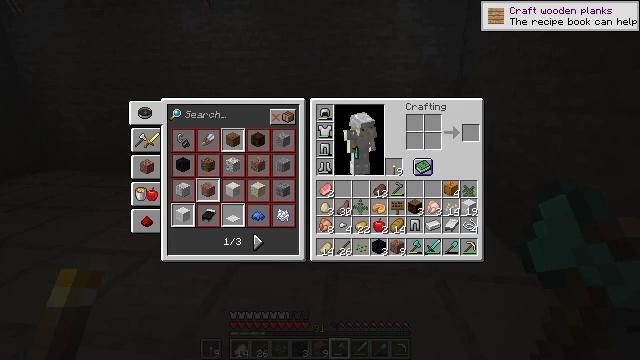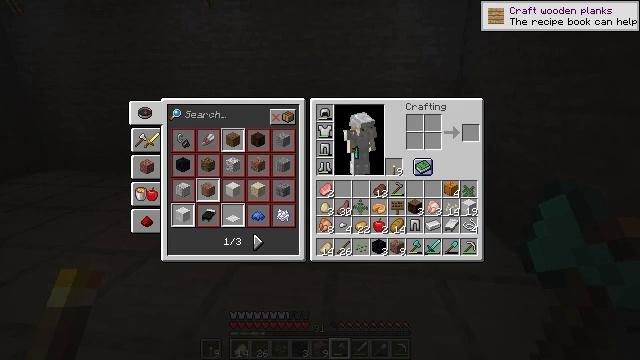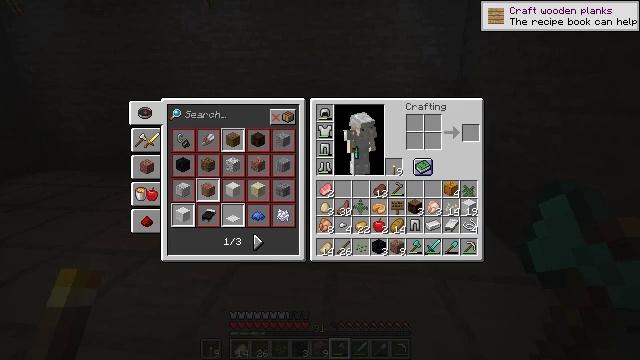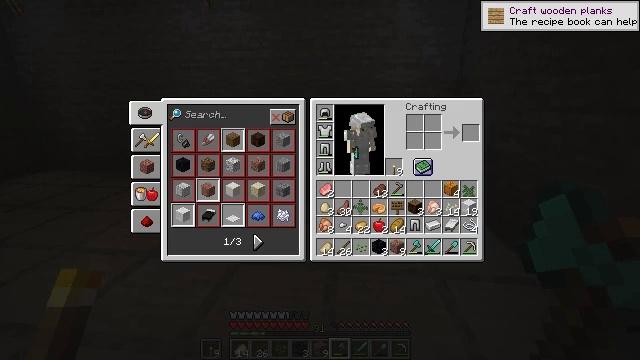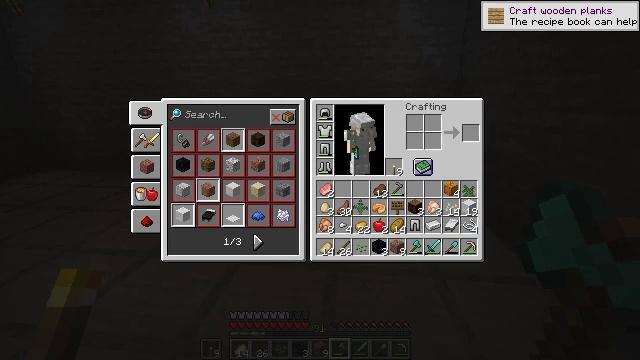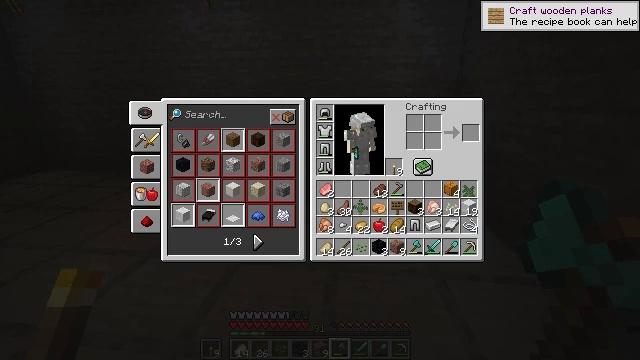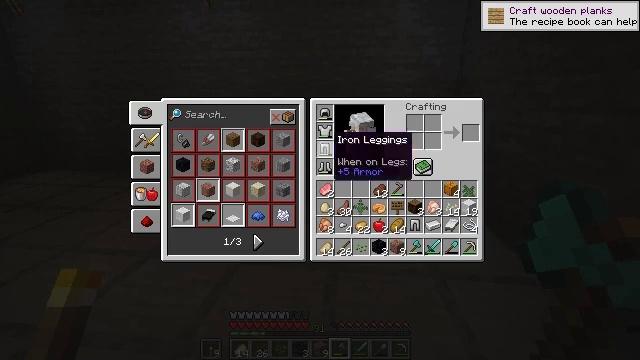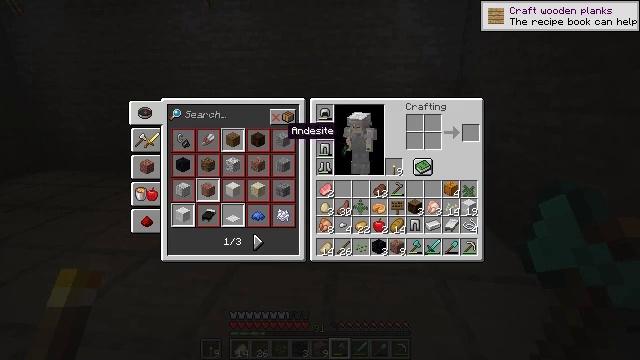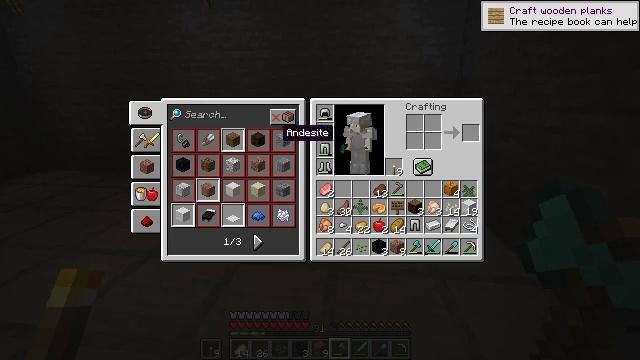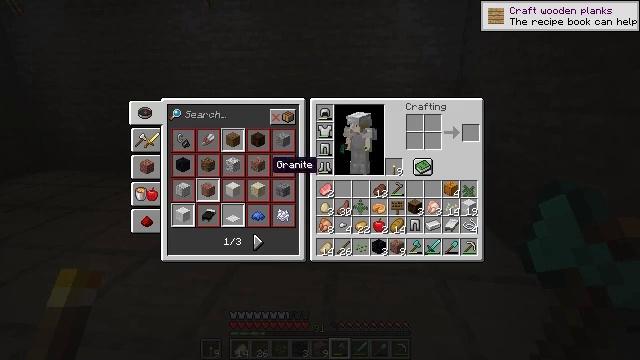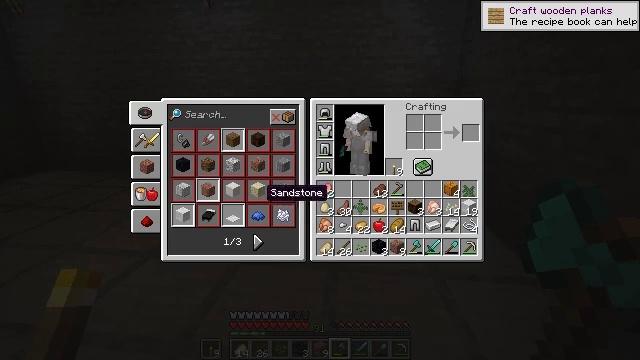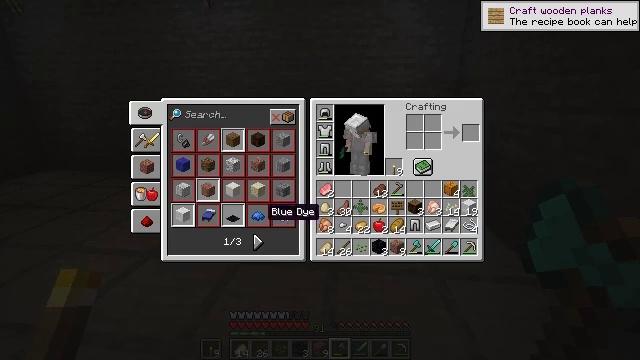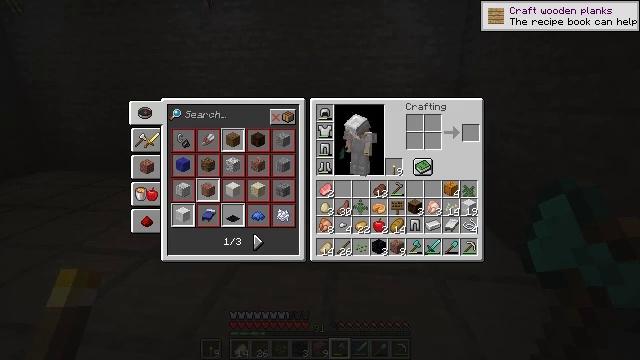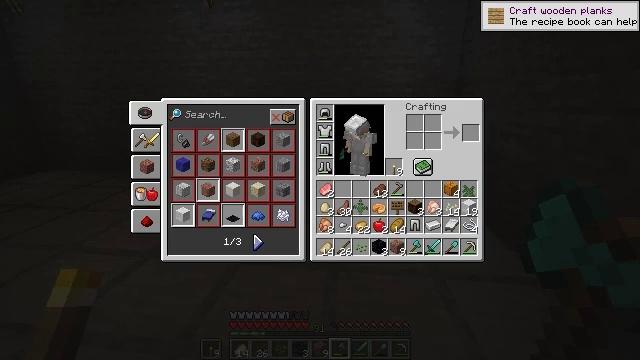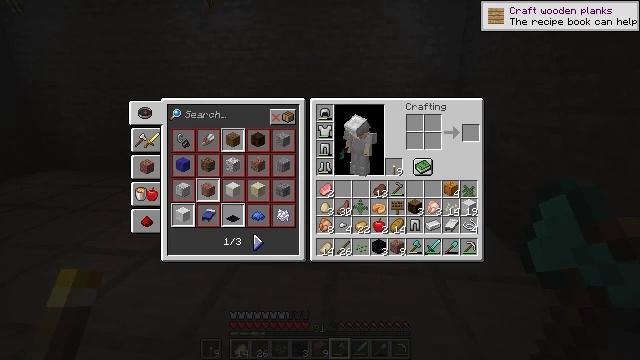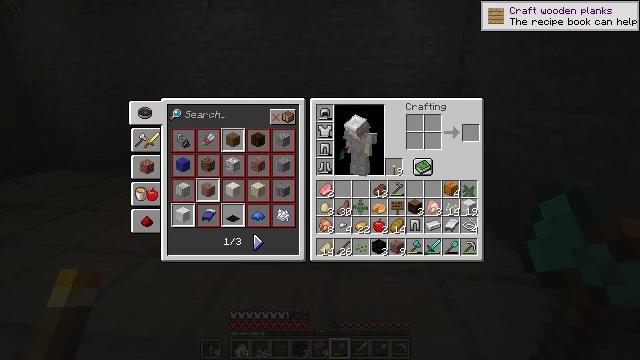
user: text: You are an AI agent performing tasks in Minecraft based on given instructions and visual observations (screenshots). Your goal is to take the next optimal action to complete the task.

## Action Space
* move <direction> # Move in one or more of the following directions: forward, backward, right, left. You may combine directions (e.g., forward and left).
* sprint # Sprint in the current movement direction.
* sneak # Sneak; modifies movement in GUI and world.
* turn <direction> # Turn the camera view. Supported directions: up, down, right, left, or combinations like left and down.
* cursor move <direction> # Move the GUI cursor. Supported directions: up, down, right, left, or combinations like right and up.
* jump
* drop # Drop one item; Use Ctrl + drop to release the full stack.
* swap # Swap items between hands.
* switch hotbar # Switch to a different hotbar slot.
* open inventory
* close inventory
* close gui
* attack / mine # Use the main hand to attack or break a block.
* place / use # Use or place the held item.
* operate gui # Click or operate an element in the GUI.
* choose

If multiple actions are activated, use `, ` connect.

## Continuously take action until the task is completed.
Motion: motion action
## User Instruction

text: Produce a rail with iron ingots and a stick on the crafting table.
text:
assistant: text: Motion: no_op
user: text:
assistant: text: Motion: no_op
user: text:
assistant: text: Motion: no_op
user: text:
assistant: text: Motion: no_op
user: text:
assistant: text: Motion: turn left
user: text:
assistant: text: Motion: turn left and up
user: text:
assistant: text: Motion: turn left and up
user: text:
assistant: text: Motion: no_op
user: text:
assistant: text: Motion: turn left and down
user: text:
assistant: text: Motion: turn down
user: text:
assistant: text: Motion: turn down
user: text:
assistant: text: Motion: turn down
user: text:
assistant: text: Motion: turn down
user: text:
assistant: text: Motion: no_op
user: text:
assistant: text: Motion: no_op
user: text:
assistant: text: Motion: no_op
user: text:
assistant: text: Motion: no_op
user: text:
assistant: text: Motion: no_op
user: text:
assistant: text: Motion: no_op
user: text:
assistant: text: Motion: no_op
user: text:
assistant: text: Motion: no_op
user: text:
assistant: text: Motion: no_op
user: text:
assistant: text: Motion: no_op
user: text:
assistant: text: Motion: no_op
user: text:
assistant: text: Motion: no_op
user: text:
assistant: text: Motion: no_op
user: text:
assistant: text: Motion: no_op
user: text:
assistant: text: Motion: no_op
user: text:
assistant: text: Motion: no_op
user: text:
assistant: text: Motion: no_op